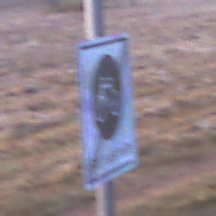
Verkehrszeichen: EndeFahrradstrasse
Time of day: SunriseSunset
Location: Outdoor (Nature)
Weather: Clear
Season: NotSpecified
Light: Natural